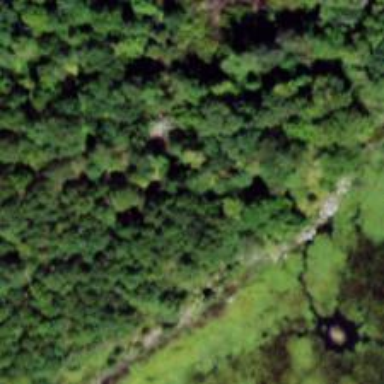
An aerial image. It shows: Trail path.